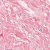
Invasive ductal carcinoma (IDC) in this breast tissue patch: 0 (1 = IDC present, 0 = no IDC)